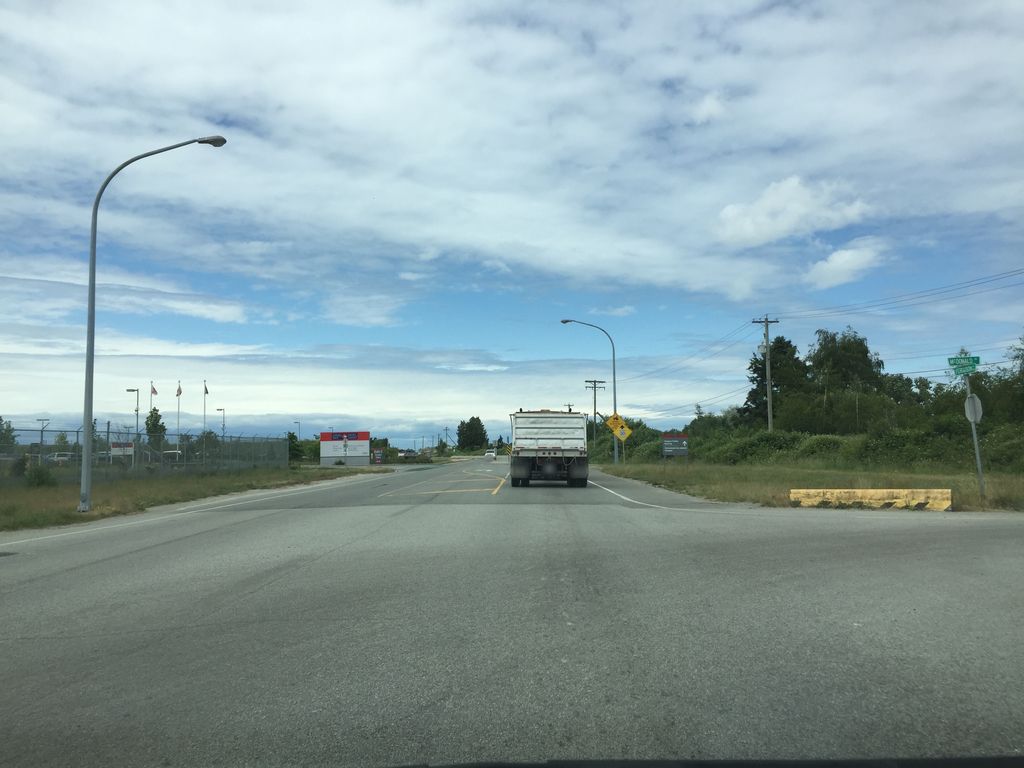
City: vancouver